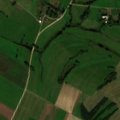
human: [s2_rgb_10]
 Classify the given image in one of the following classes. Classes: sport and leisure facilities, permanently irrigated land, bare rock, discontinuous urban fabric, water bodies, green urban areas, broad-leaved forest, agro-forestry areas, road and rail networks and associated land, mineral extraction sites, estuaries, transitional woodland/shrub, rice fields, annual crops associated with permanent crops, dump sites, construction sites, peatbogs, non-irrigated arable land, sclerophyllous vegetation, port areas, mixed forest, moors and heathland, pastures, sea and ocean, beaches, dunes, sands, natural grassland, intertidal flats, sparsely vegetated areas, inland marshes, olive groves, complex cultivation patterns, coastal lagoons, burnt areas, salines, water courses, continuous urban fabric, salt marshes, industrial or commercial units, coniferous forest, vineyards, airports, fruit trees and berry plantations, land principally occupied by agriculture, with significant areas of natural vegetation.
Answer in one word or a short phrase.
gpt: non-irrigated arable land, pastures, complex cultivation patterns, land principally occupied by agriculture, with significant areas of natural vegetation